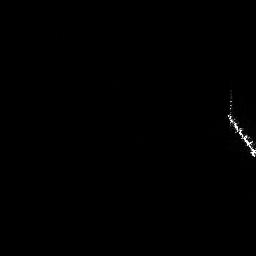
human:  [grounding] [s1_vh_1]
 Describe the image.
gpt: In the satellite image, there is  <ref>1 large ship </ref> <box>[[87, 33, 99, 61, 0]]</box> located at right.